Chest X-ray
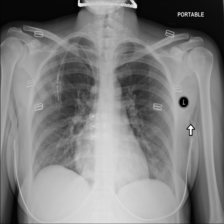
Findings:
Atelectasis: negative
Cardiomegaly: negative
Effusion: negative
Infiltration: negative
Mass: negative
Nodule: negative
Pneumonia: negative
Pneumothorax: negative
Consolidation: negative
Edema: negative
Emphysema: negative
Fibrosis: negative
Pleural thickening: negative
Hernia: negative